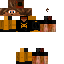
A female human skin with medium skin, wearing brown long hair dressed in a blue tshirt and black pants, featuring a closed mouth.